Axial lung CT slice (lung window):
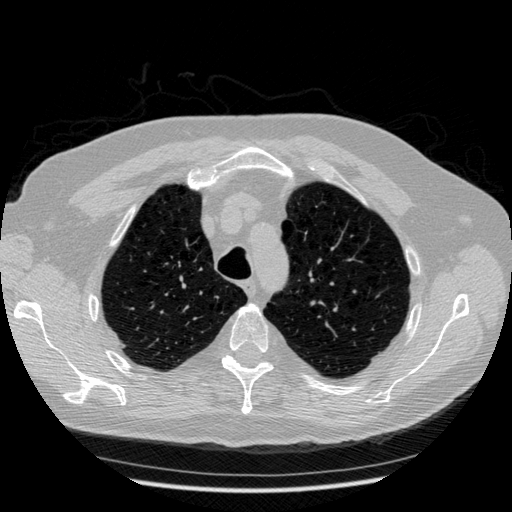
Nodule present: no